Question: I have a five column layout of a table and I'd like to have the following setup
C1 S1 C2 S2 C3 (content, spacer, content, ...) where C1, C2 and C3 have the same width (unknown at the moment) and S1 and S2 have a fixed width of 44 pixels. How would I specify the widths of each of the table columns? S1 and S2 are easy:
'''
.spacer {
width: 44px;
}
'''
but what about the other ones?
'''
.contentcolumn {
width: ???;
}
'''
The table has a dynamic width of "100%", and I'd like to avoid the trouble making it a fixed width and doing the arithmetic myself.
<URL>
This is my HTML:
'''
<div style="width: 400px">
<table style="width: 100%">
<tr>
<td id="c1">foo </td>
<td id="s1"></td>
<td id="c2">bar bar</td>
<td id="s2"></td>
<td id="c3">baz baz baz</td>
</tr>
</table>
</div>
'''
And this the CSS:
'''
tr {
height: 40px;
}
#c1, #c2, #c3 {
width: auto;
background-color: yellow;
}
#s1, #s2 {
width: 44px;
}
'''
Which gives me:

But I hoped for the equal width of colums 1, 3 and 5.
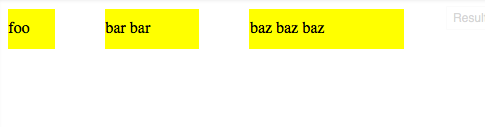
Answer: The browser calculates the width for
'''
.contentcolumn {
width: auto;
}
'''
Since you have the table width at 100%, this should fill the columns as much as the browser can fit them.
Add an id to your table and use
'''
#yourtable { display:table; table-layout: fixed;}
'''
to force the columns to be equivalent (but maintain the spacer widths)
<URL>